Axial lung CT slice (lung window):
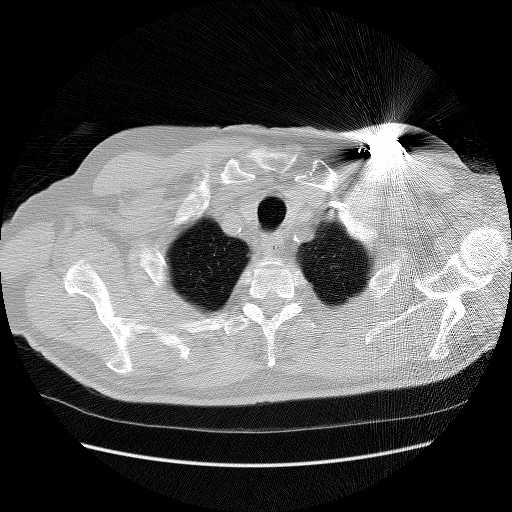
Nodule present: no